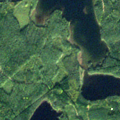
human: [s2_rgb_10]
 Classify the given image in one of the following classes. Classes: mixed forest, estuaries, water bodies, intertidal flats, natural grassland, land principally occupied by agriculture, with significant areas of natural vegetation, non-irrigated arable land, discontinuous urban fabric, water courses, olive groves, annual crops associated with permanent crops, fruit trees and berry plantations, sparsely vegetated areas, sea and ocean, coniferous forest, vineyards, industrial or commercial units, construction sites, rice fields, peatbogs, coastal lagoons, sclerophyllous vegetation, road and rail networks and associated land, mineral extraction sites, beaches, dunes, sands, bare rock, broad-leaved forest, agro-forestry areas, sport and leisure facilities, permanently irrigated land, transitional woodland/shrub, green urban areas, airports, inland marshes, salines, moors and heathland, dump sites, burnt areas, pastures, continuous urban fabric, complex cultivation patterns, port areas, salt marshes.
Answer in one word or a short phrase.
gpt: coniferous forest, transitional woodland/shrub, water bodies